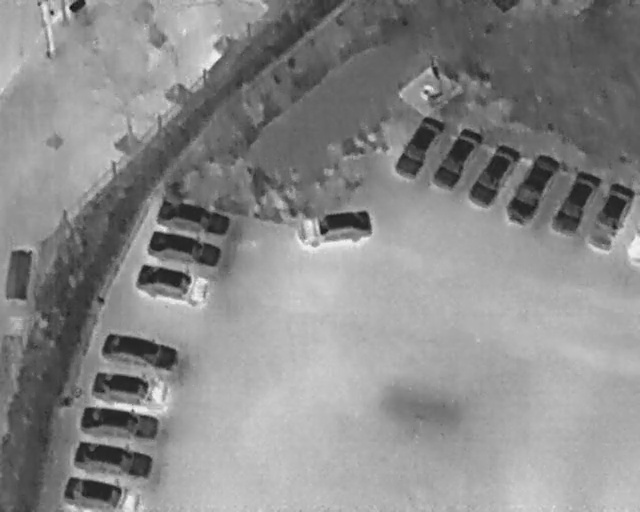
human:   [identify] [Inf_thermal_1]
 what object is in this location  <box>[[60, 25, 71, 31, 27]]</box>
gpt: <ref>1 medium car at the top</ref>